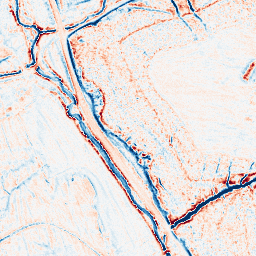
Category: edge_preserving
Decomposition family: anisotropic_diffusion
Decomposition parameters: iterations: 10
kappa: 30
gamma: 0.2
Upsampling method: regularized
Upsampling parameters: scale: 2
lambda_reg: 0.01
Upsampling scale: 2